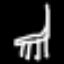
Label: chair